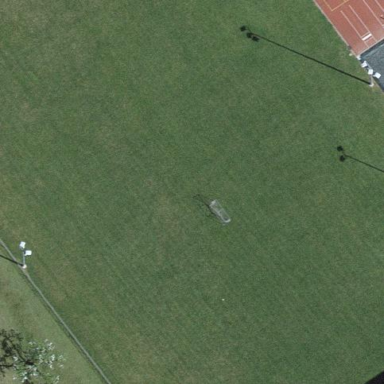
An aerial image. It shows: Grass pitch used for soccer.